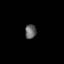
Tissue: prostate
Cell type: T cells
Senescence score: 0.7692
Nuclear area (px): 158
Mean DAPI intensity: 100.323